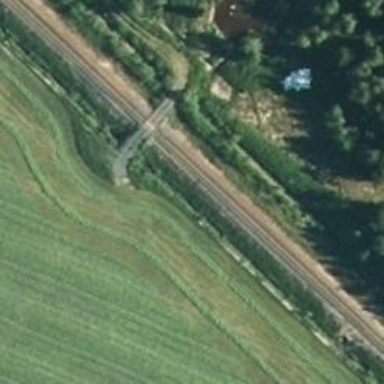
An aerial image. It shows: Continuous rail for railway.